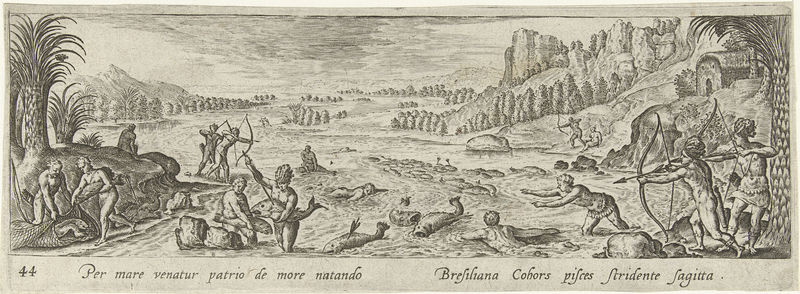
Titel: Vissen met pijl en boog
Künstler: Philips Galle
Standort: Amsterdam
Institution: Rijksmuseum
Schlagwörter: gravure, fleuve, montagne, espagnol, flèche, rivière, hommes, nus, arcs, palme, palmier, eaux, amérique, légende, amérique du sud, indiens, poissons, amazonie, poison, poison#, poisons